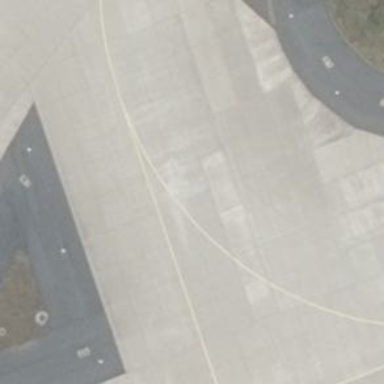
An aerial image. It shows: Taxiway at the airport with concrete surface.